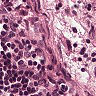
Metastatic tissue present: no